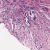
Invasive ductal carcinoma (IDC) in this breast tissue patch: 1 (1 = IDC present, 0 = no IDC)